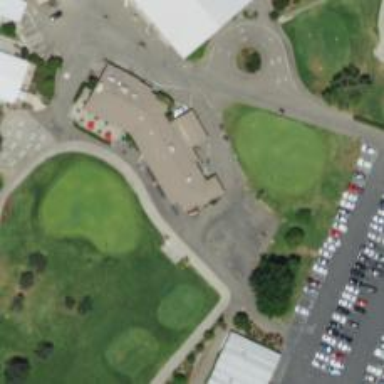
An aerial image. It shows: Clubhouse for golf.